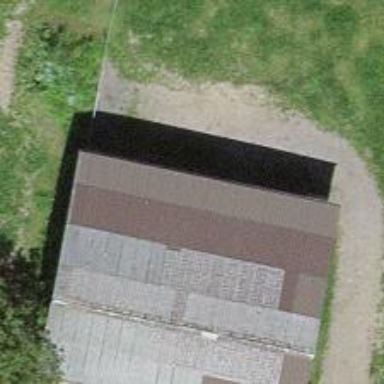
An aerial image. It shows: Shed.